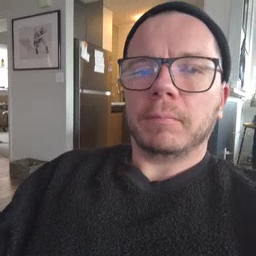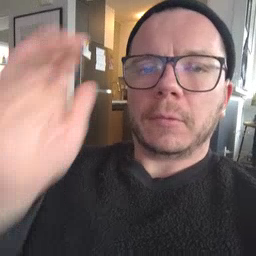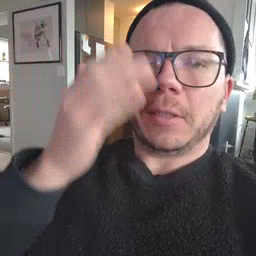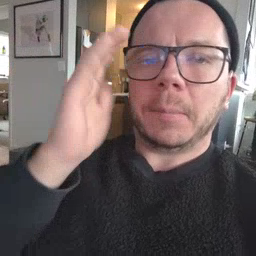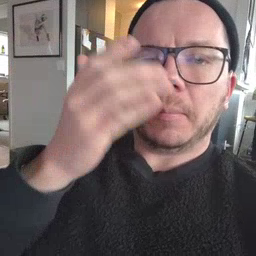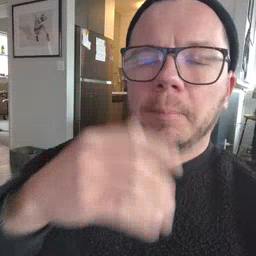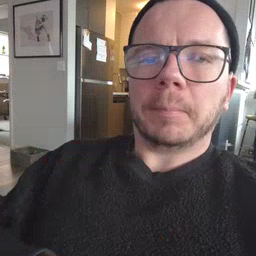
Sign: sleepy